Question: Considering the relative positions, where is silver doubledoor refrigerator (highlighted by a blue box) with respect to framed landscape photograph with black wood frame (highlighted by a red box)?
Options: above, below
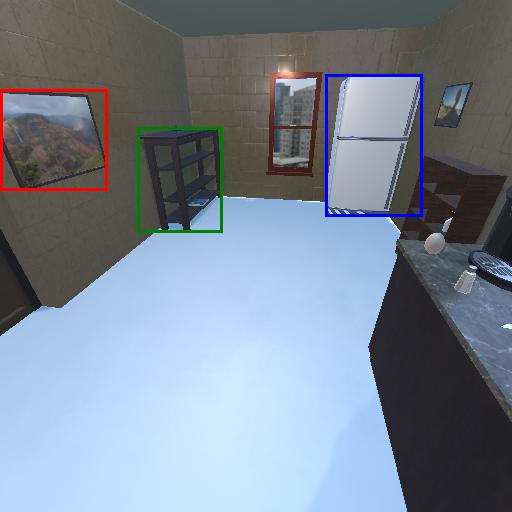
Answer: above